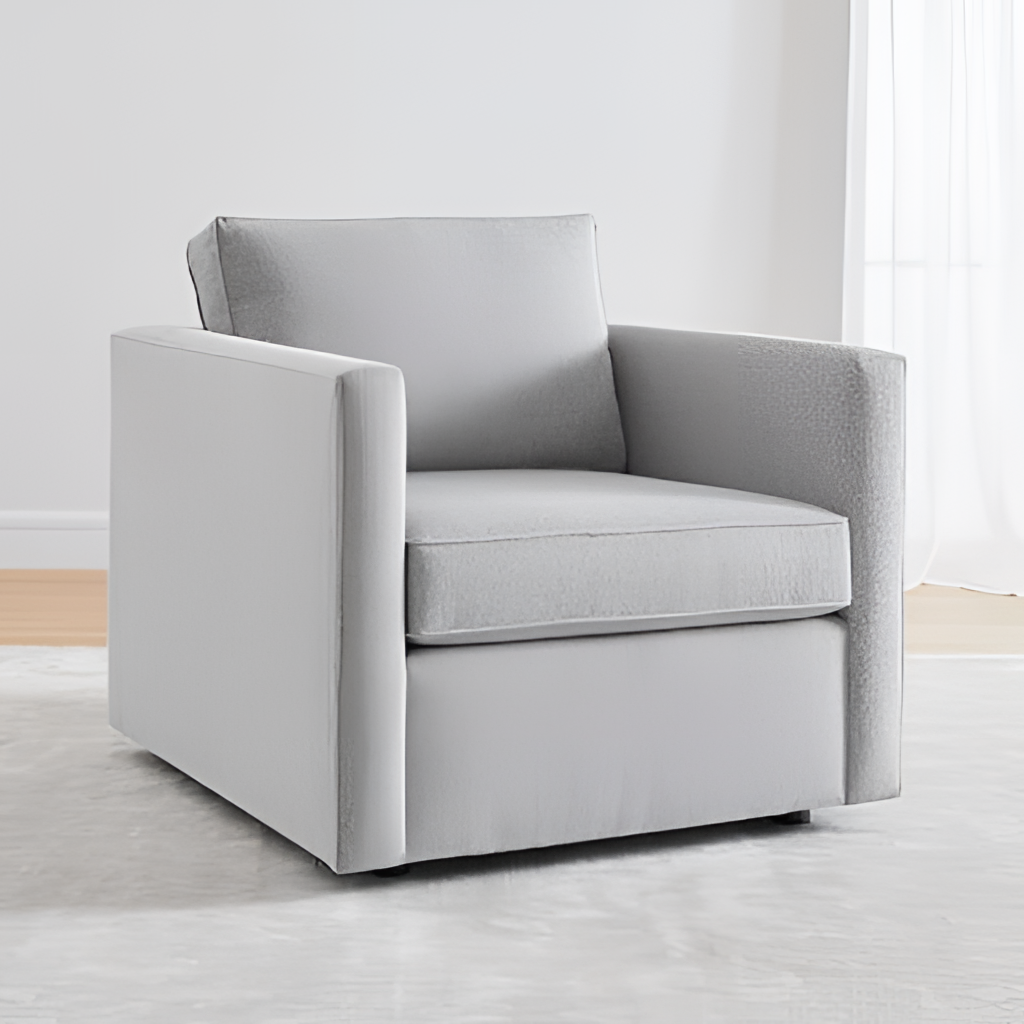
fabric armchair, living room, modern, white paint wallpaper, with solid pattern, wood flooring, with plank pattern